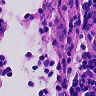
Metastatic tissue present: no